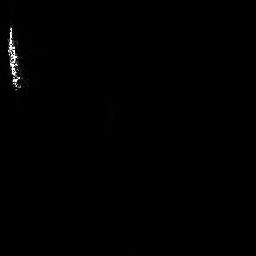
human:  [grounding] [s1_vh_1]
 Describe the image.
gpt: In the satellite image, there is  <ref>1 medium ship </ref> <box>[[1, 9, 9, 34, 0]]</box> located at top left.